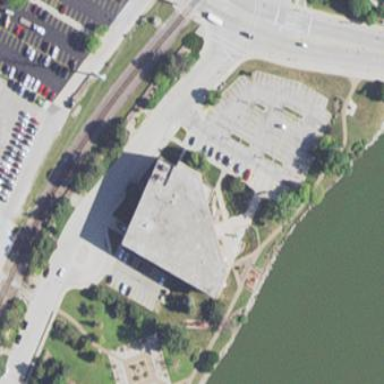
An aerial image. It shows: Museum building.